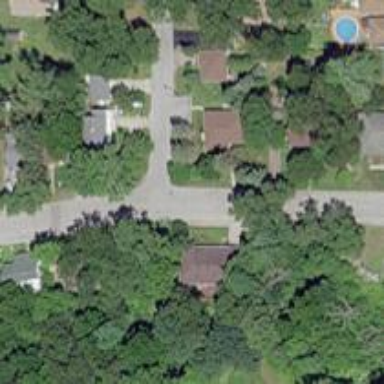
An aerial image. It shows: Residential road.